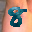
Label: 8